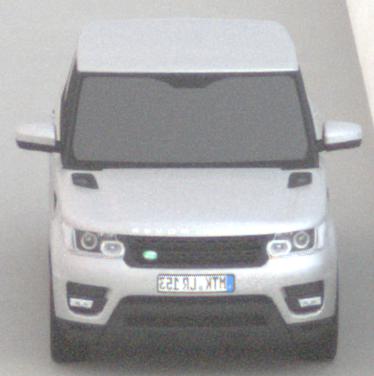
Make: Land Rover
Model: Range Rover Sport 5.0 V8 SC
Detailed model: Range Rover Sport (II)
Model produced from: 2013/09
Model produced until: 2015/07
Doors: 5
Color: white
Road condition: dry road
Daytime: night
Contrast: low contrast